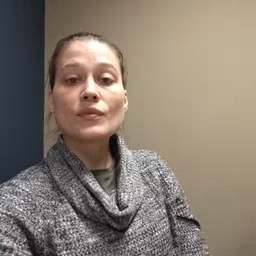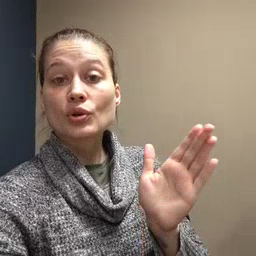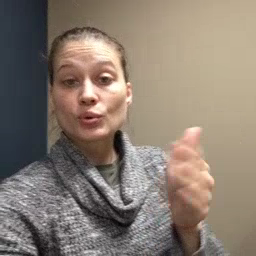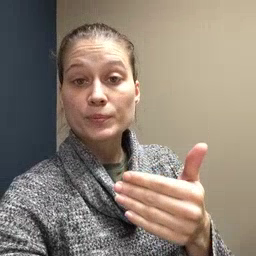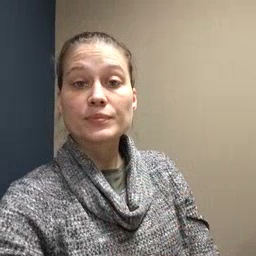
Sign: room